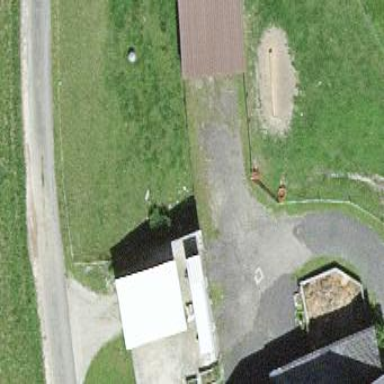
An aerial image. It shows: Shed.